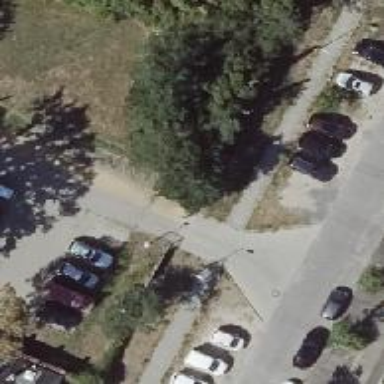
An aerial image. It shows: Sidewalk.